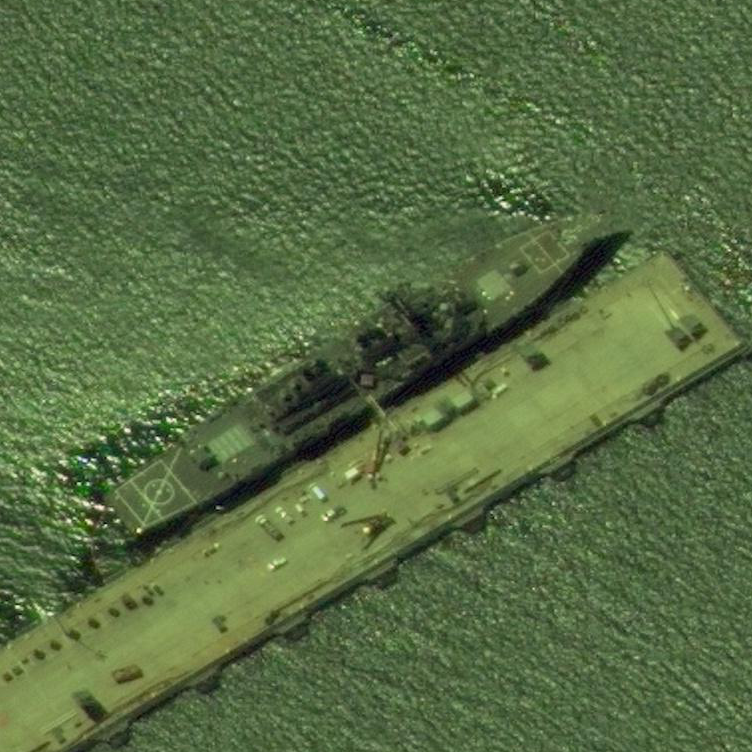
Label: destroyer